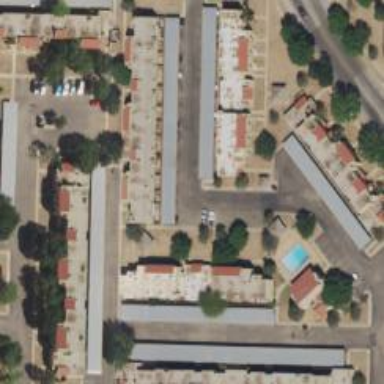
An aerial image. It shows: Residential area with apartments.